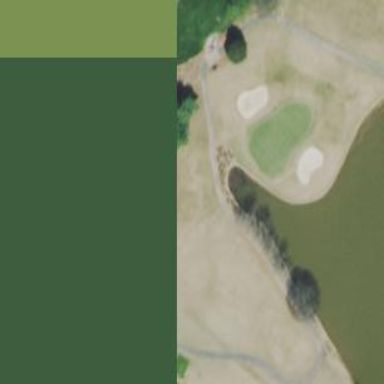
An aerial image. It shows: Path designated for golf carts.